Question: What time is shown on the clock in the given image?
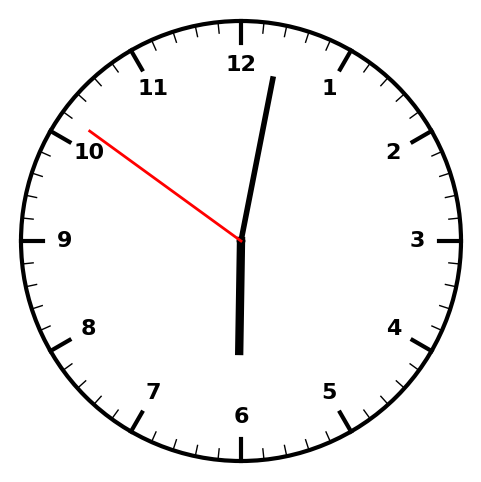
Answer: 06:01:51